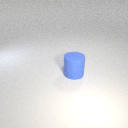
large blue rubber cylinder